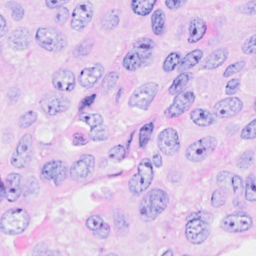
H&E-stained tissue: Breast